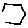
Label: hexagon